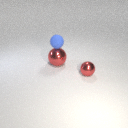
small blue rubber sphere above large red metal sphere